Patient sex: M
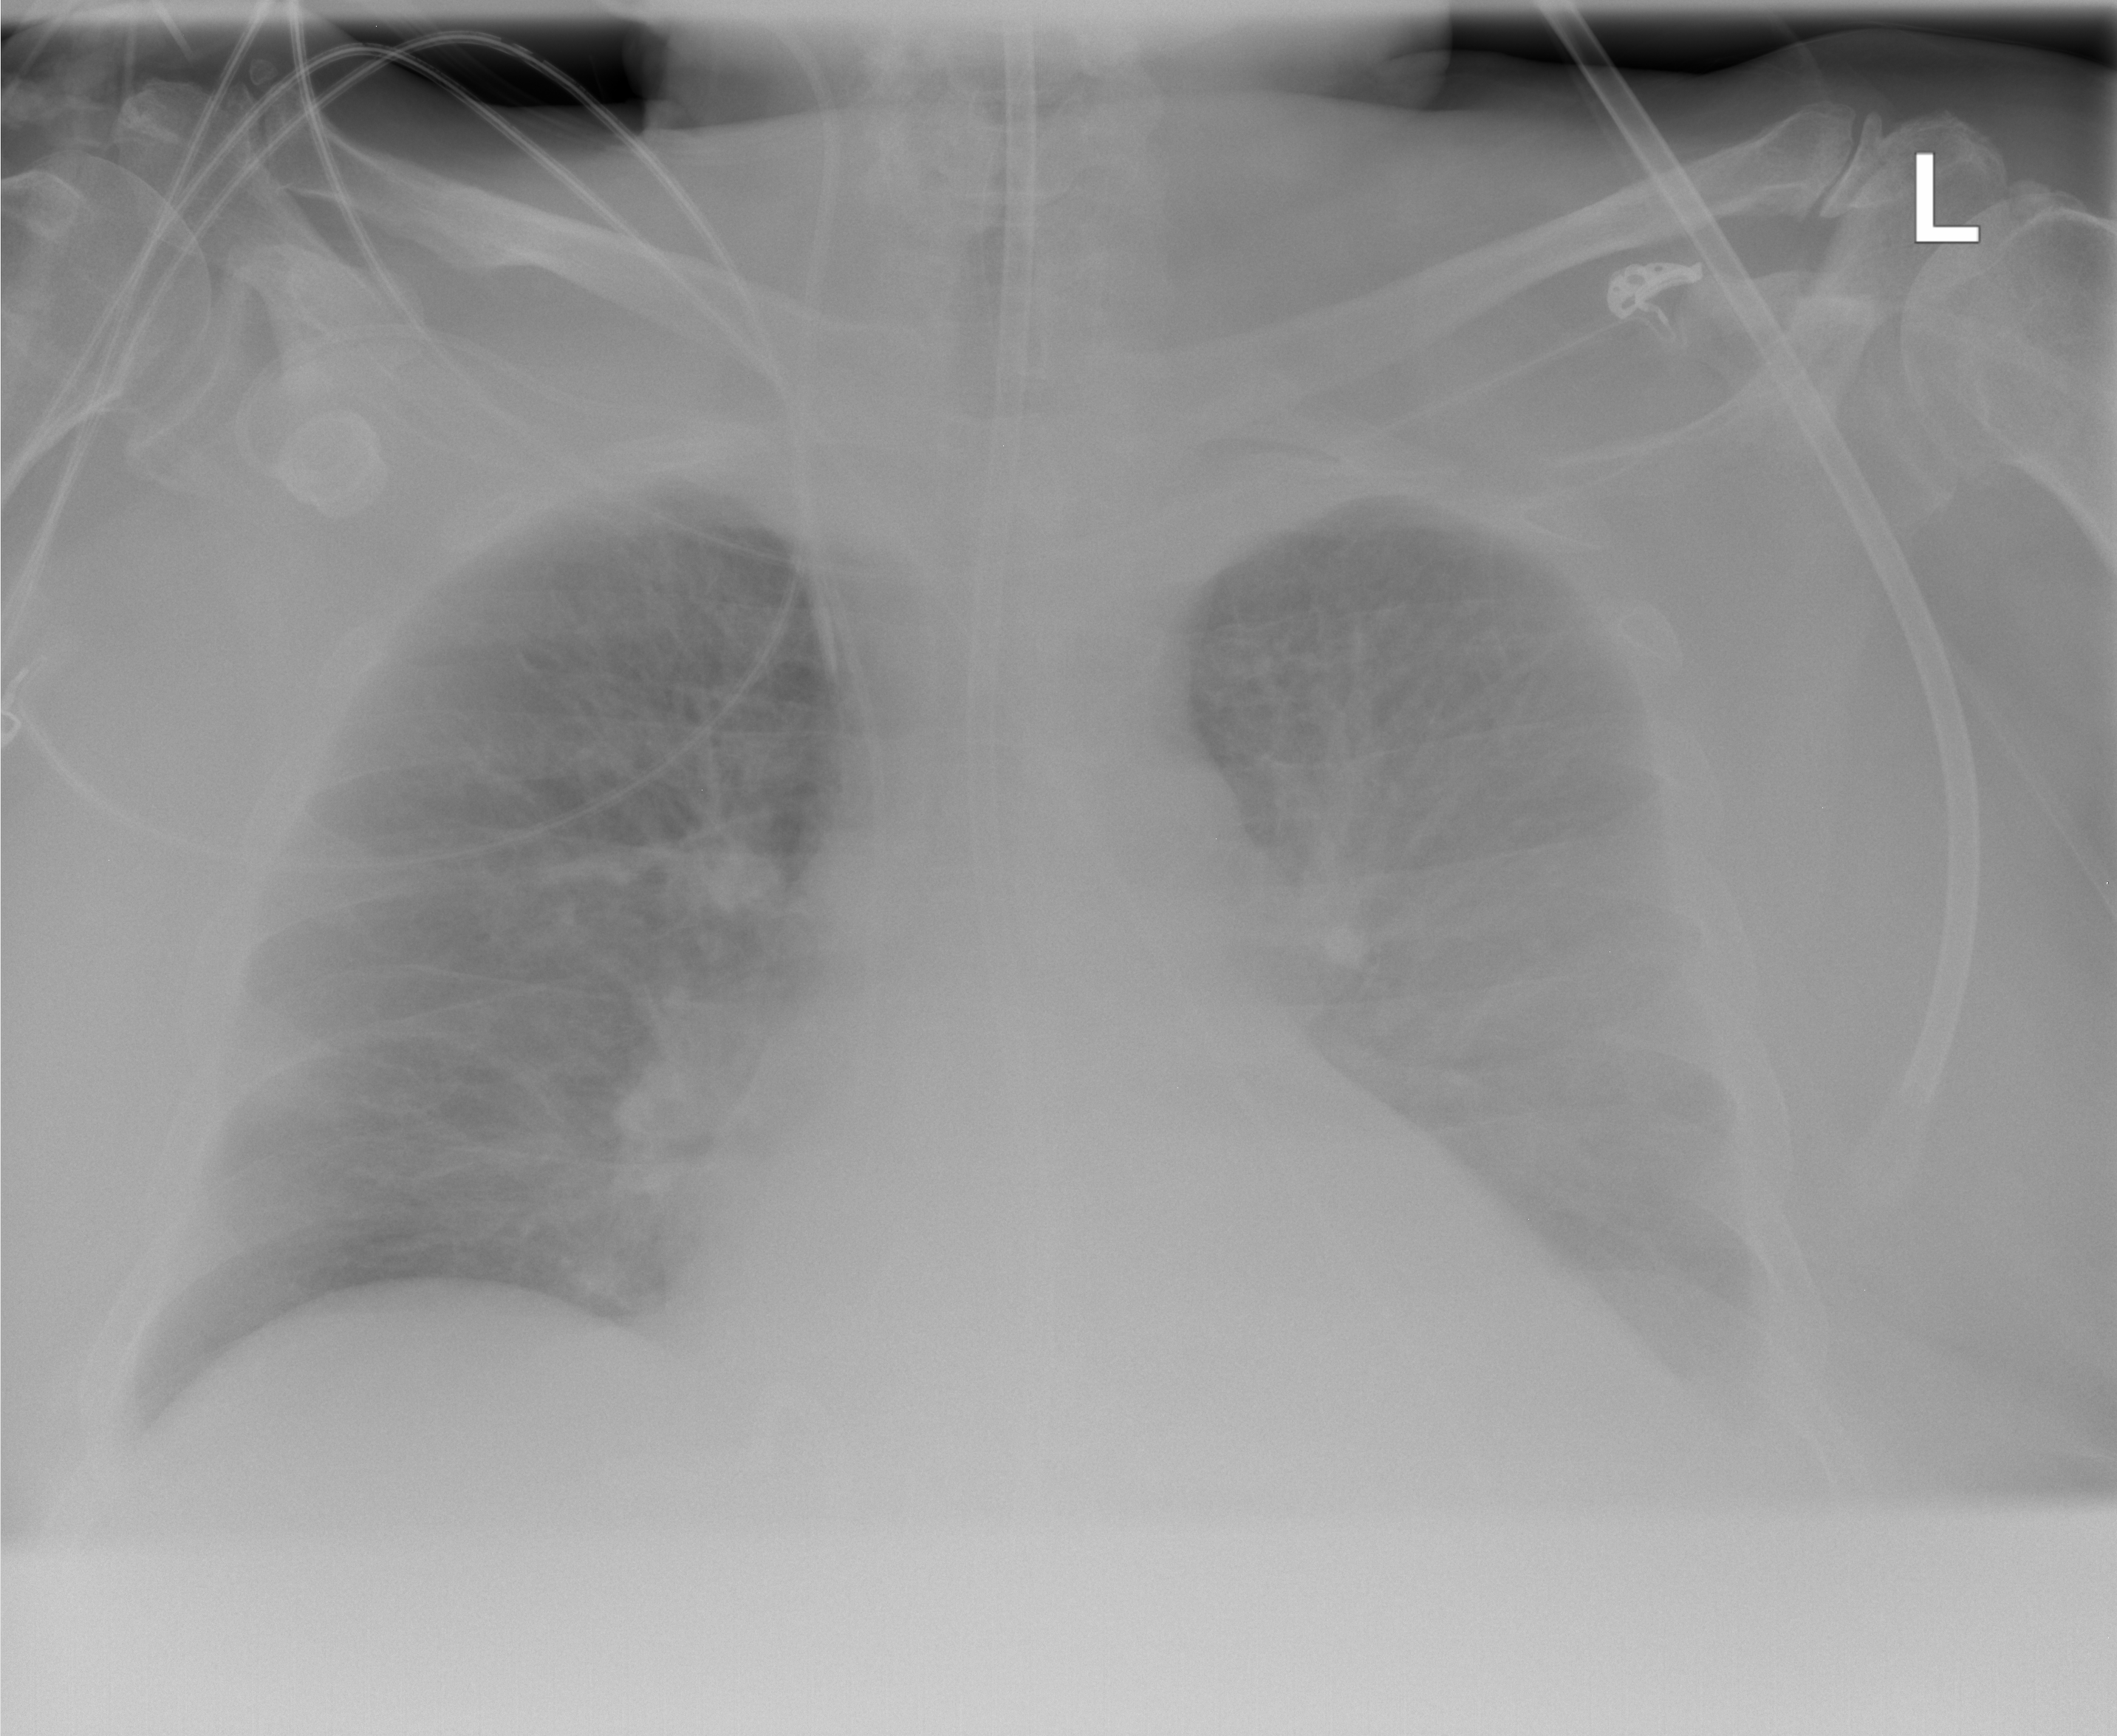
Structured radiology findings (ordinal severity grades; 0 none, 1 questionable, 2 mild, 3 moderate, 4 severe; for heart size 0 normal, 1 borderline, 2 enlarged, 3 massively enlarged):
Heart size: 2
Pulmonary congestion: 2
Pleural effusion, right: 1
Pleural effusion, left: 1
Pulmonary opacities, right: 0
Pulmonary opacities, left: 0
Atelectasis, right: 2
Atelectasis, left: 2